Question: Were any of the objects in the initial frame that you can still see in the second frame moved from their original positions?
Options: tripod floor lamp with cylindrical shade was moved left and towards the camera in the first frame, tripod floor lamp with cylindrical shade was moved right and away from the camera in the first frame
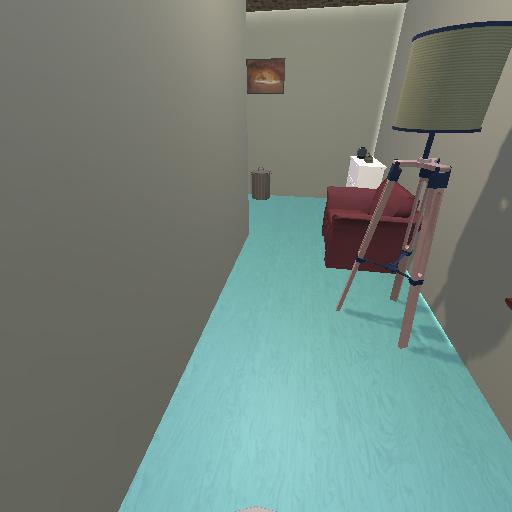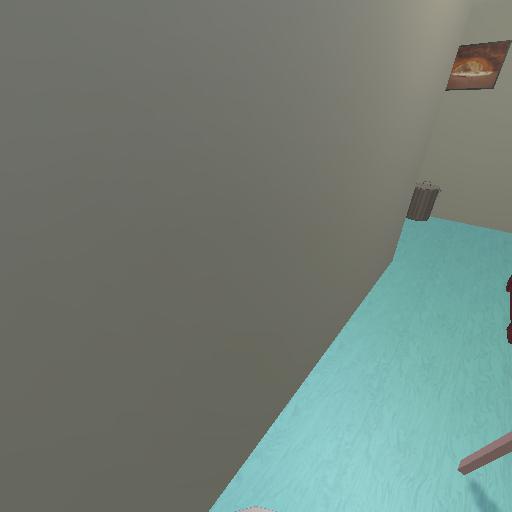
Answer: tripod floor lamp with cylindrical shade was moved left and towards the camera in the first frame